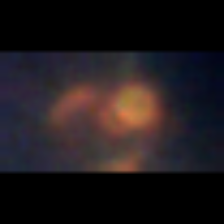
Taxon: Chaetoceros
Group: Diatoms